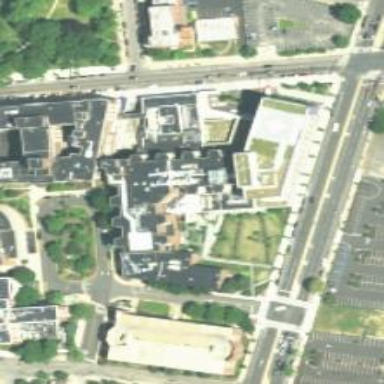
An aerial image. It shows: Hospital building.